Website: macys
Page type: delivery-shipping
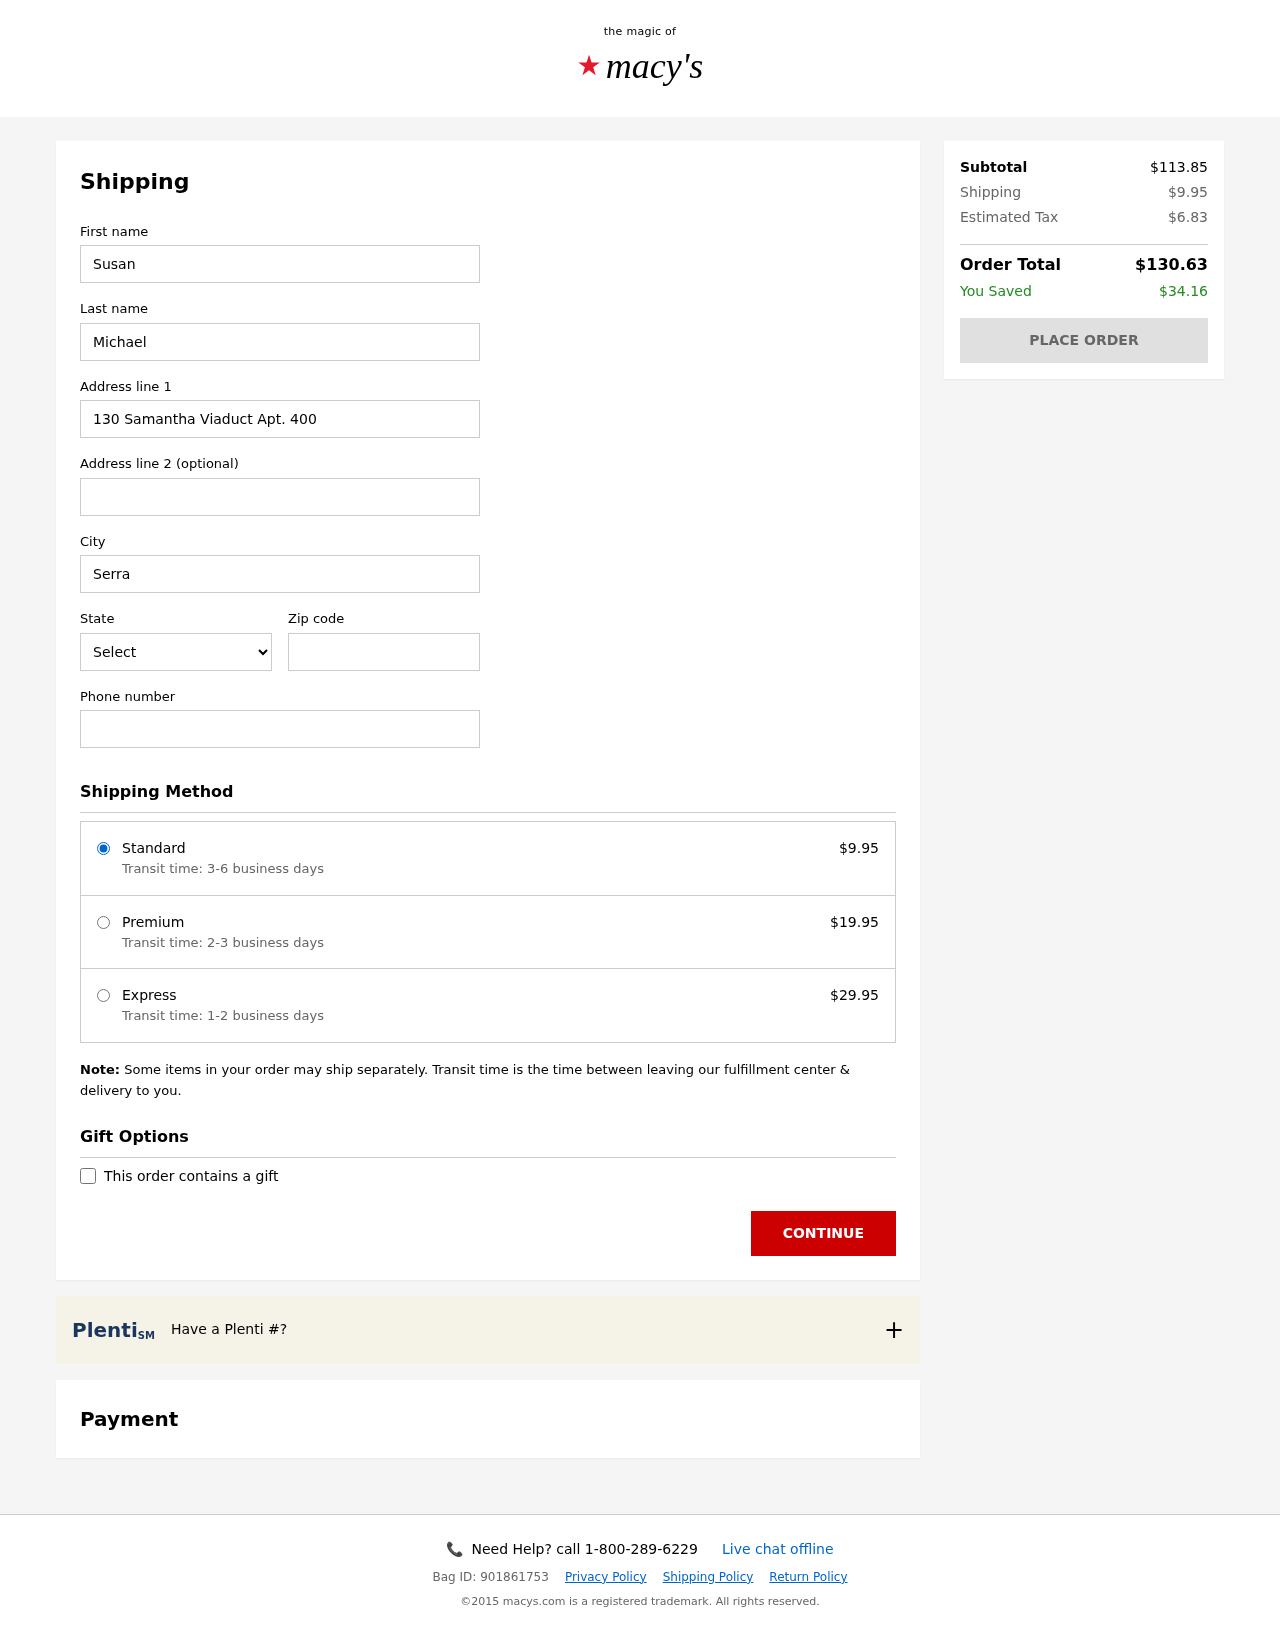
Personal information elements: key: PII_CITY
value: Serranoport
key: PII_FIRSTNAME
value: Susan
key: PII_LASTNAME
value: Michael
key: PII_PHONE
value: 7116507774
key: PII_POSTCODE
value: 11032
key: PII_STATE_ABBR
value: KS
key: PII_STREET
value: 130 Samantha Viaduct Apt. 400
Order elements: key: ORDER_SHIPPING_COST
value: $9.95
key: ORDER_SHIPPING_PREMIUM
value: $19.95
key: ORDER_SHIPPING_EXPRESS
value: $29.95
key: ORDER_SUBTOTAL
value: $113.85
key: ORDER_TAX
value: $6.83
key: ORDER_TOTAL
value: $130.63
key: ORDER_SAVINGS
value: $34.16